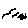
Label: bird